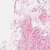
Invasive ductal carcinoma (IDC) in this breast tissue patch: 0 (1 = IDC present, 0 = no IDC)